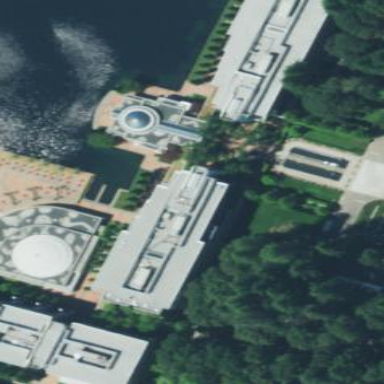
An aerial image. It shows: Office building.